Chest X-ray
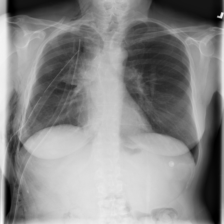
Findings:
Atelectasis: negative
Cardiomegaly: negative
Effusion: negative
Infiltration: negative
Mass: negative
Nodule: negative
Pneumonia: negative
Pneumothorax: negative
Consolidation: negative
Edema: negative
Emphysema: positive
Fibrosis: negative
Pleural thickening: negative
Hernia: negative